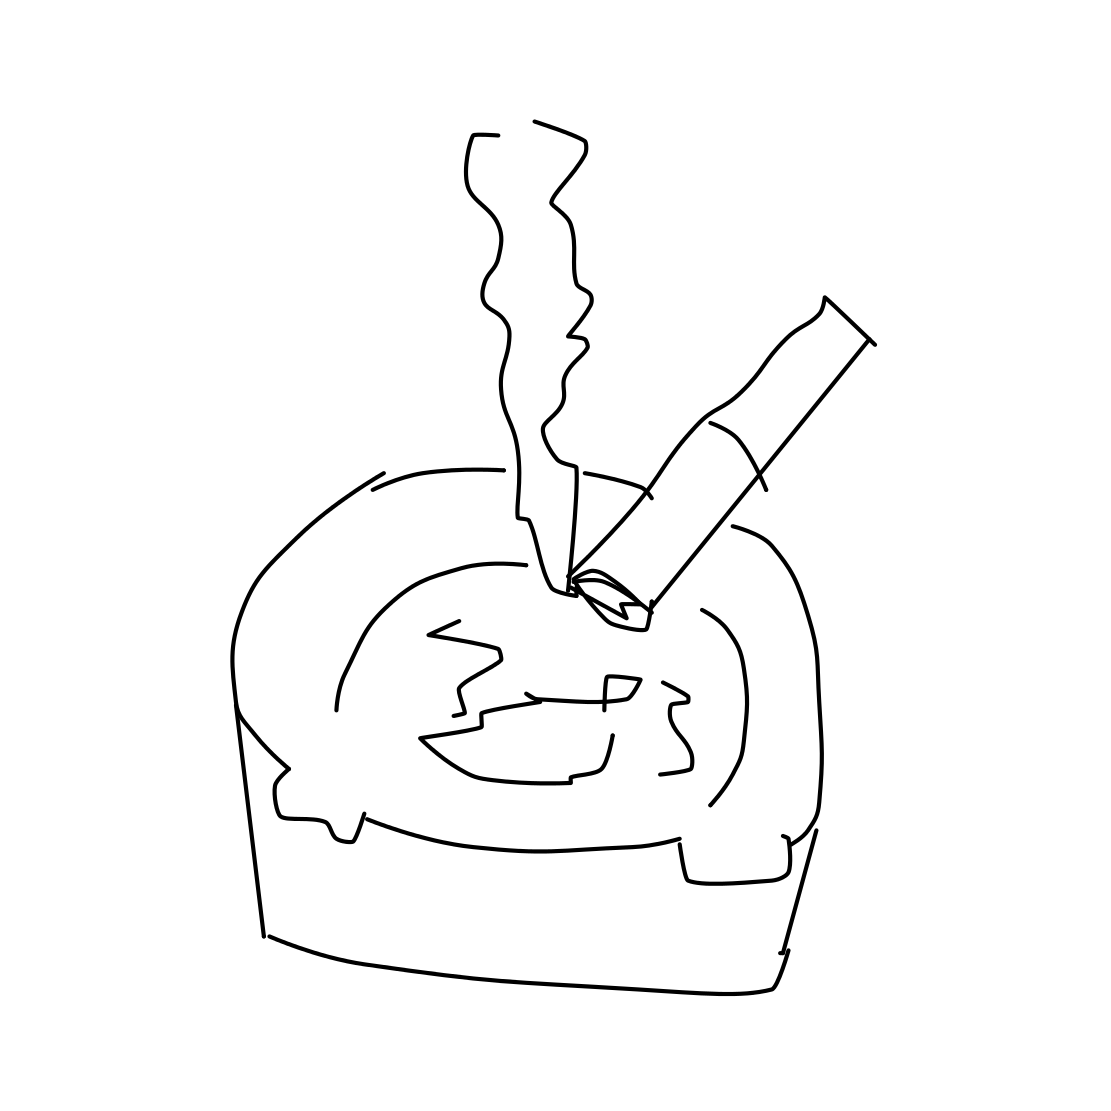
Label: ashtray